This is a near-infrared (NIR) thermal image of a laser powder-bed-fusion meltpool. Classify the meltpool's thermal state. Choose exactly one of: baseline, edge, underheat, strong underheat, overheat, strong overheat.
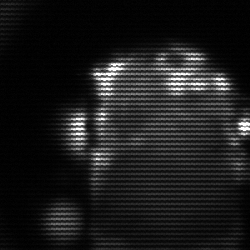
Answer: baseline